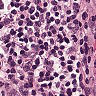
Metastatic tissue present: no